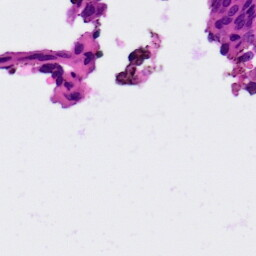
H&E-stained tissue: Ovarian